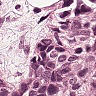
Metastatic tissue present: yes